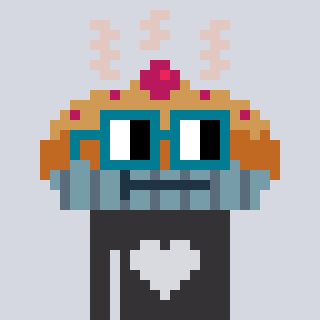
a pixel art character with square dark green glasses, a pie-shaped head and a grayscale-colored body on a cool background